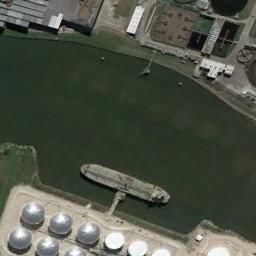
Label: ship